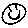
Label: smiley face